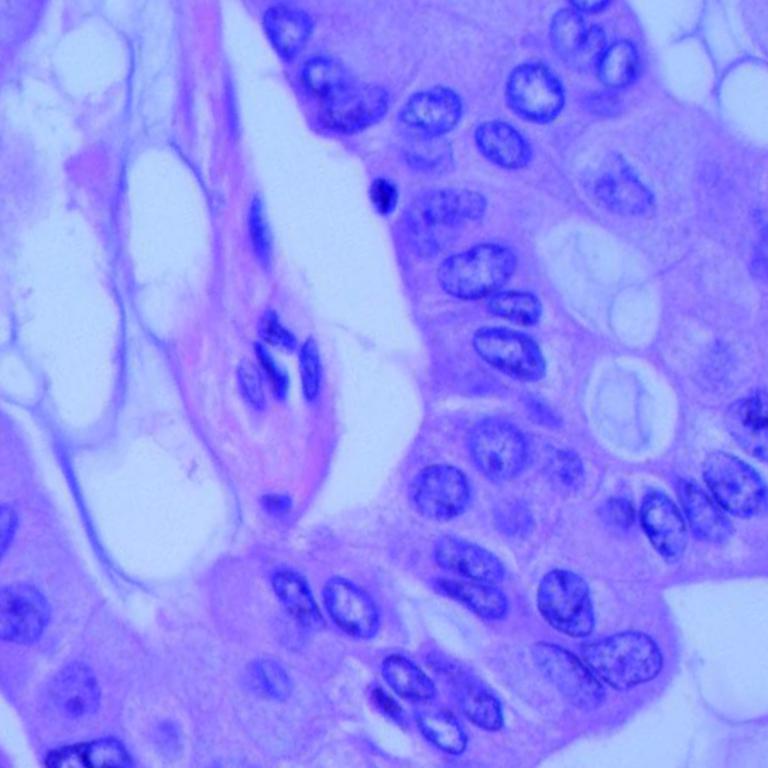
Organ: lung
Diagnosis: adenocarcinomas